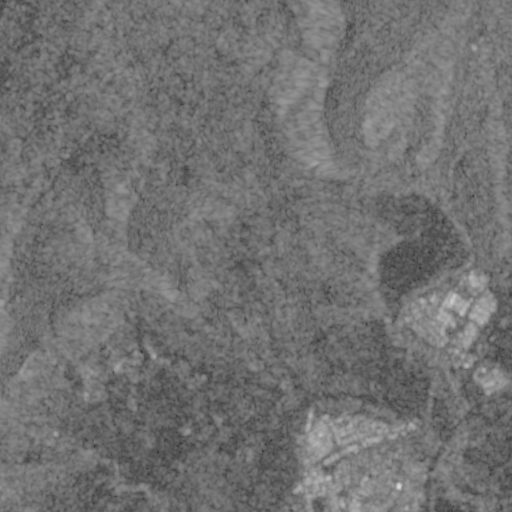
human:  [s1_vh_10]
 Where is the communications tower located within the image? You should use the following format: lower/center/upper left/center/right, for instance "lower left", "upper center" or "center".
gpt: The communications tower is located in the lower right of the image.
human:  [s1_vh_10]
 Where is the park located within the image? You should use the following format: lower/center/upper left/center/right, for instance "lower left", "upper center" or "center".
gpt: The park is located in the lower right of the image.
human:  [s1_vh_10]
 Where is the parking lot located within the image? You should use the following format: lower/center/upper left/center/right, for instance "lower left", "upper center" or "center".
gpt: The parking lot is located in the lower right of the image.
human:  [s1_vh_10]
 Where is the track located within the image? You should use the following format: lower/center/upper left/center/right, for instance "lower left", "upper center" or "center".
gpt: The track is located in the lower center of the image.
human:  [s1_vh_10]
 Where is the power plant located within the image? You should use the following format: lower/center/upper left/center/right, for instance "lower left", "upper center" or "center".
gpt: There is no power plant in the image.

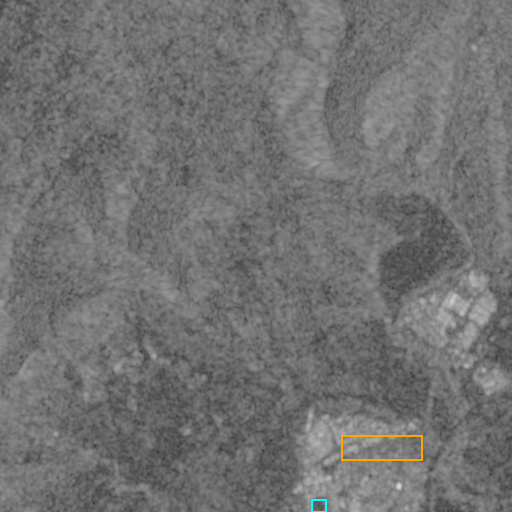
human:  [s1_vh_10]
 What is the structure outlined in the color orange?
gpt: The structure outlined in orange is a park.
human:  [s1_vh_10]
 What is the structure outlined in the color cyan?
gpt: The structure outlined in cyan is a track.
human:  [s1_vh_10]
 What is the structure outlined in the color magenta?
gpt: There is no magenta outline.